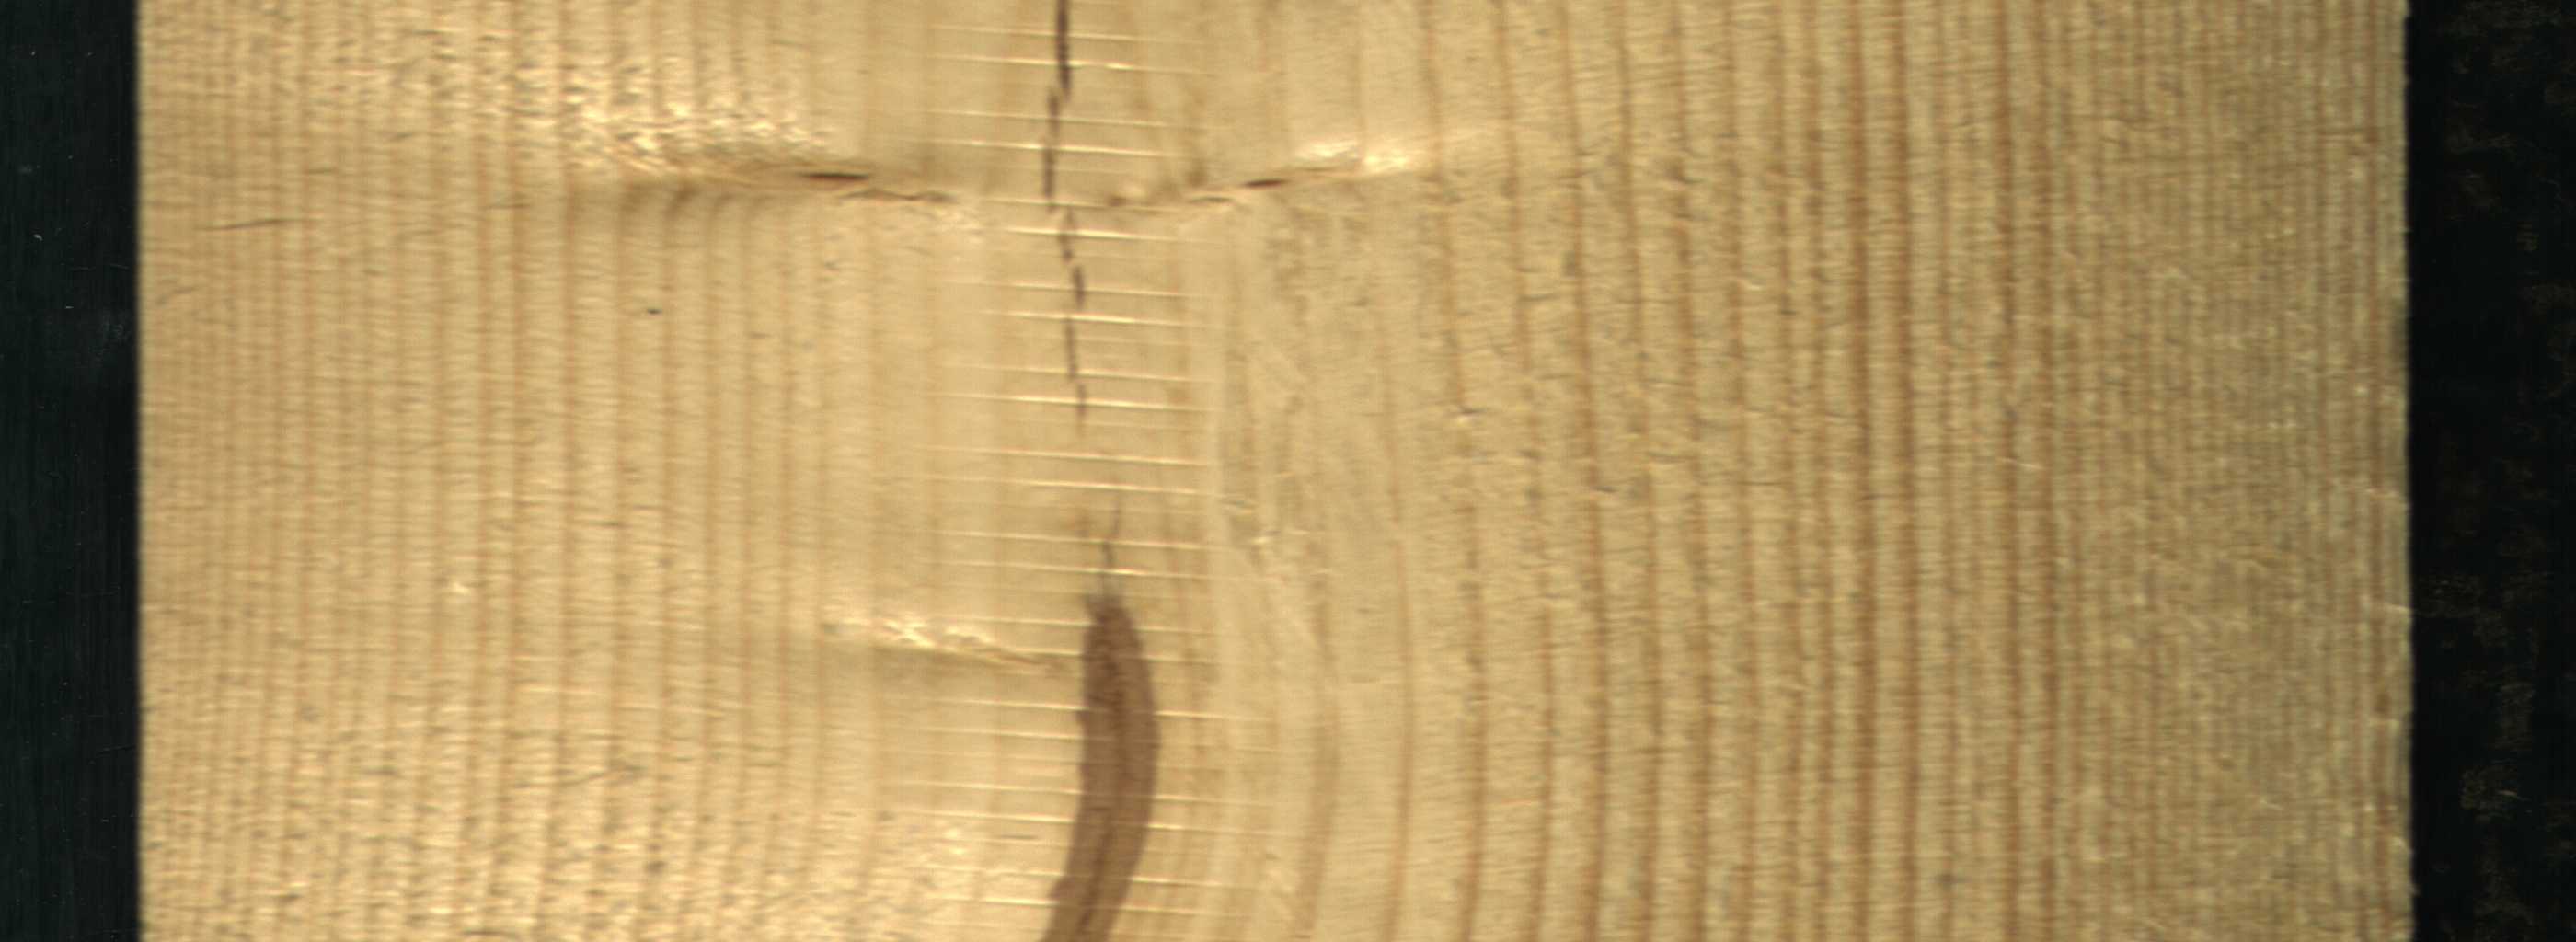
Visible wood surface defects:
Marrow
Crack
Live_Knot